Aerial crown-view tile of a tropical tree (Barro Colorado Island, Panama), acquired 20241216:
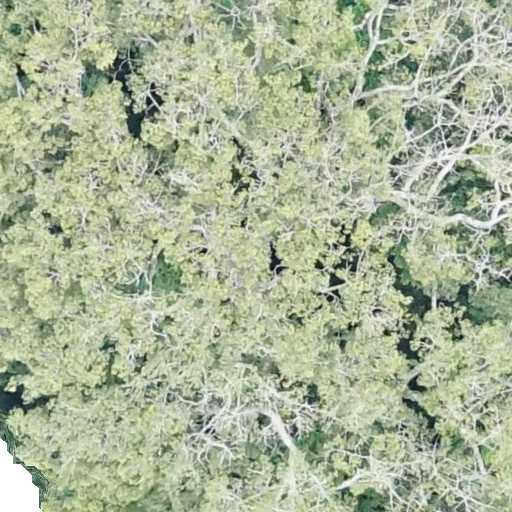
Species: Ceiba pentandra
GBIF accepted scientific name: Ceiba pentandra
Crown area: 909.358 m²